Question: I have a table in SQL Server 2005 whose primary key is an identity column (increment 1), and I also have a default value set for one of the other columns.
When I open the table in SQL Server Management Studio and type in a new record into the table, the inserted values are not displayed, and I get the following message on save:

However, if the table has an identity column, one or more columns with a default value specified, the inserted value(s) will be displayed in the table after a save. And can be edited.
I frequently create test data in ssms this way and this issue makes it cumbersome to do some things I would like to.
Is there any way around this?
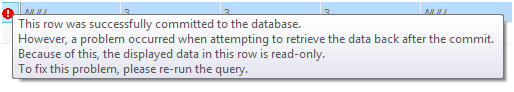
Answer: Right click on it and say Execute SQL...it should not display it(error)..its just sql server way of doing things..since it inserts the identity column later..You should not add records in that way in the first place.